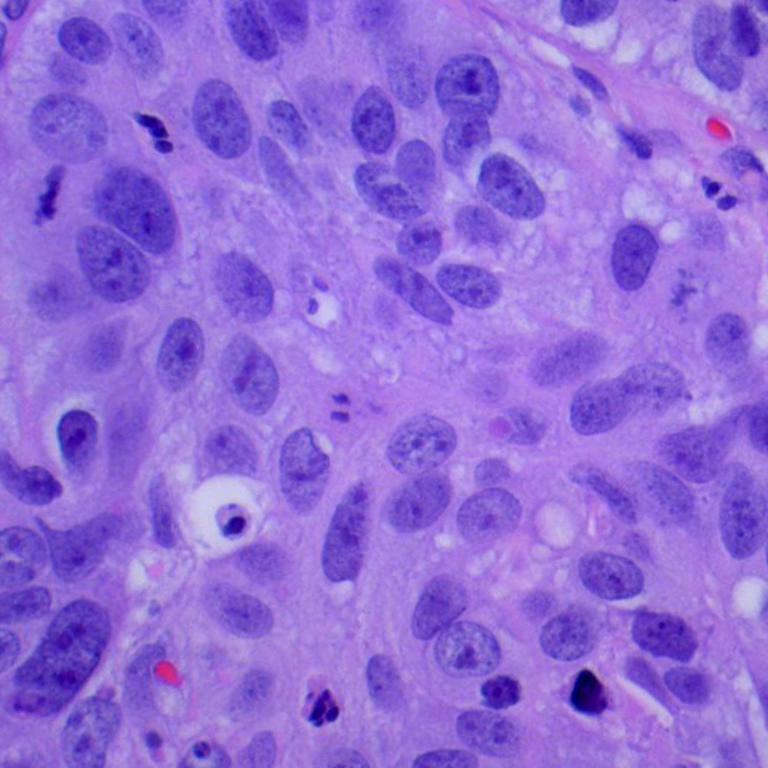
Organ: lung
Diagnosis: squamous carcinomas